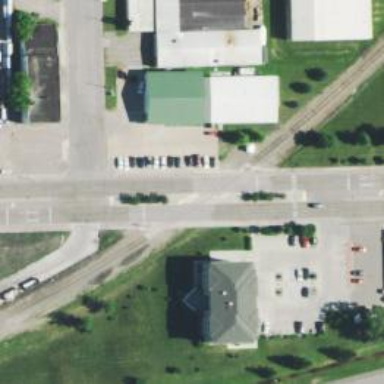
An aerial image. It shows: Level crossing along the railway.